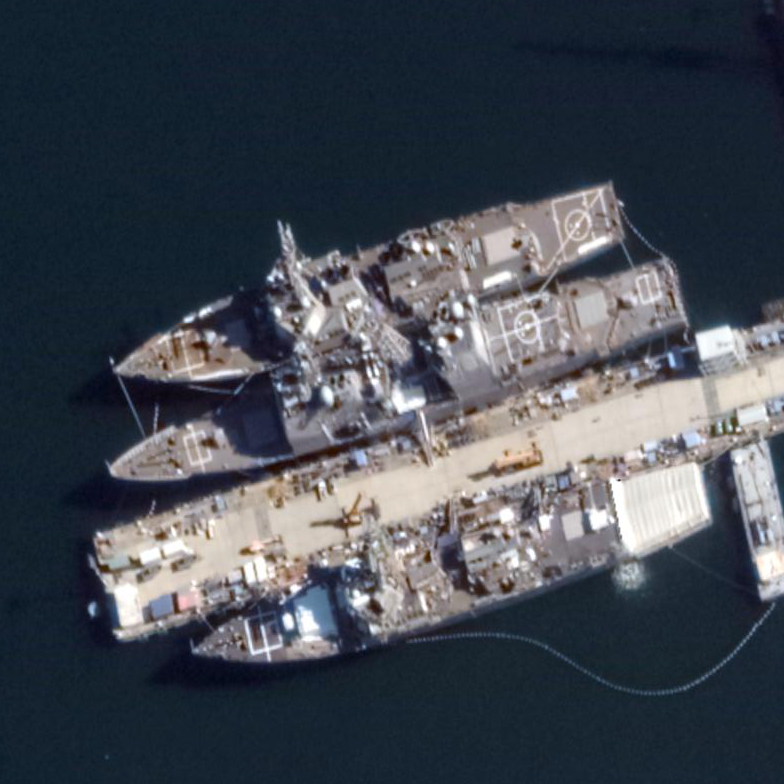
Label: cruiser